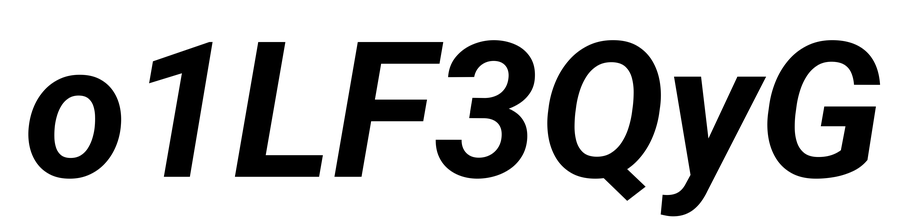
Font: Roboto-Italic_Bold_Italic